Field crop: maize
Growth stage: 2
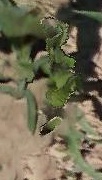
Species: maize